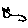
Label: cat